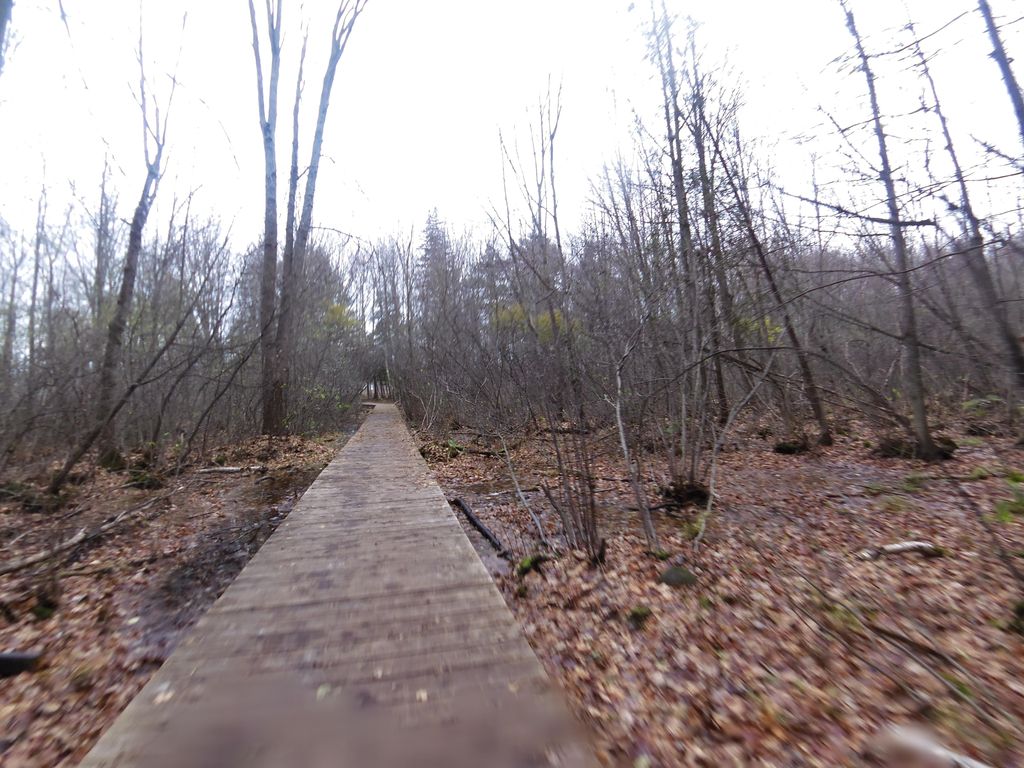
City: ottawa-gatineau